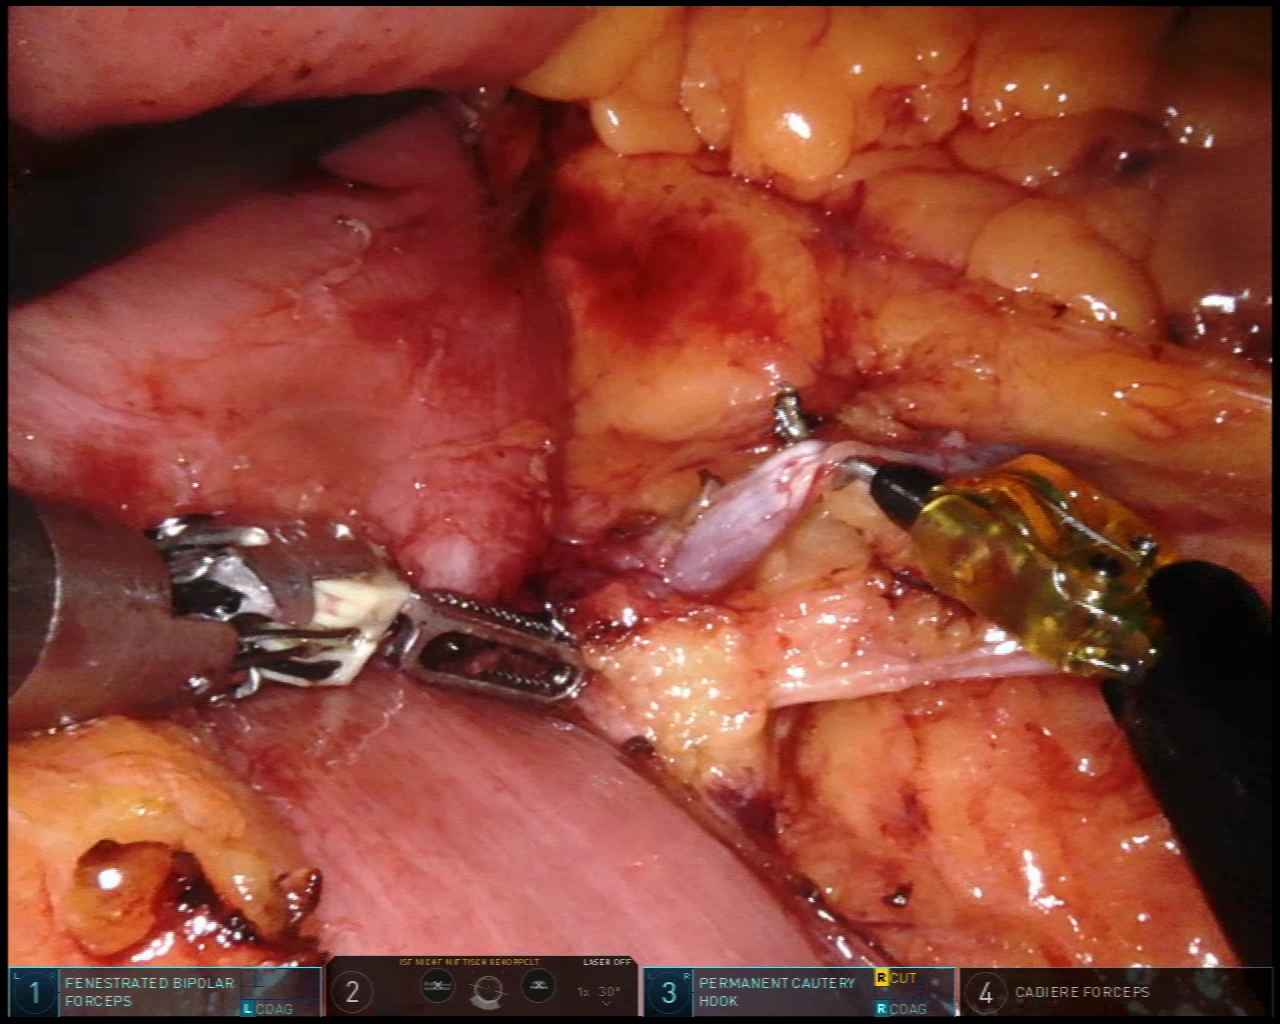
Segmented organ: intestinal_veins
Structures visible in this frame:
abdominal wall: no
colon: yes
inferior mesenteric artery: no
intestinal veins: yes
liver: no
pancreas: no
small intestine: yes
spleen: no
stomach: no
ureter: no
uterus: no
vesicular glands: no